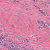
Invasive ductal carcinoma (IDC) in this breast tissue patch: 1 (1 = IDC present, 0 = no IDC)